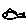
Label: fish